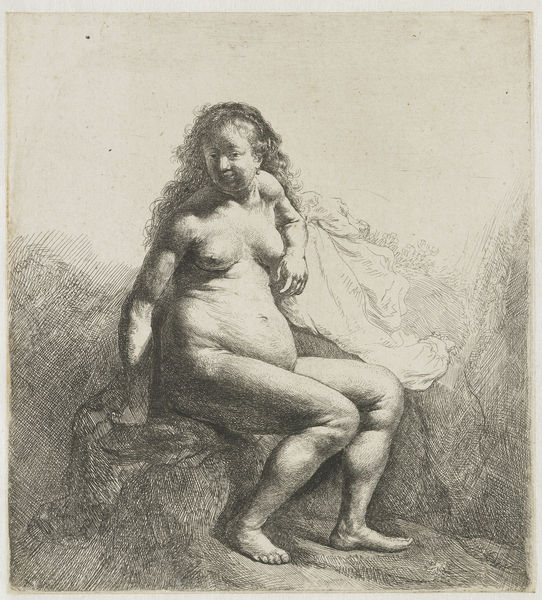
Titel: Naakte vrouw, gezeten op een verhoging
Künstler: Rembrandt Harmensz. van Rijn
Standort: Amsterdam
Institution: Rijksmuseum
Schlagwörter: hands, hair, nose, old, sitting, woman, sheet, naked, nude, rock, stone, young, eyes, feet, drawing, black and white, gaze, mouth, realism, wrinkles, sketch, cross, model, breast, arms, pencil, legs, cloth, breasts, long, shading, hatching, cross-hatch, stomach, hairs, crosshatching, fat, esquisse, chiaroscuro, nacked, curly hair, rembrandt, belly, dramatic light, wrinkes, overweight, sitted, sitted down, hands feet, tummy, pictorialism